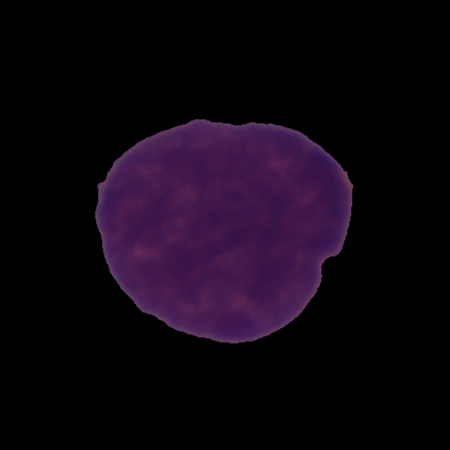
Label: cancer